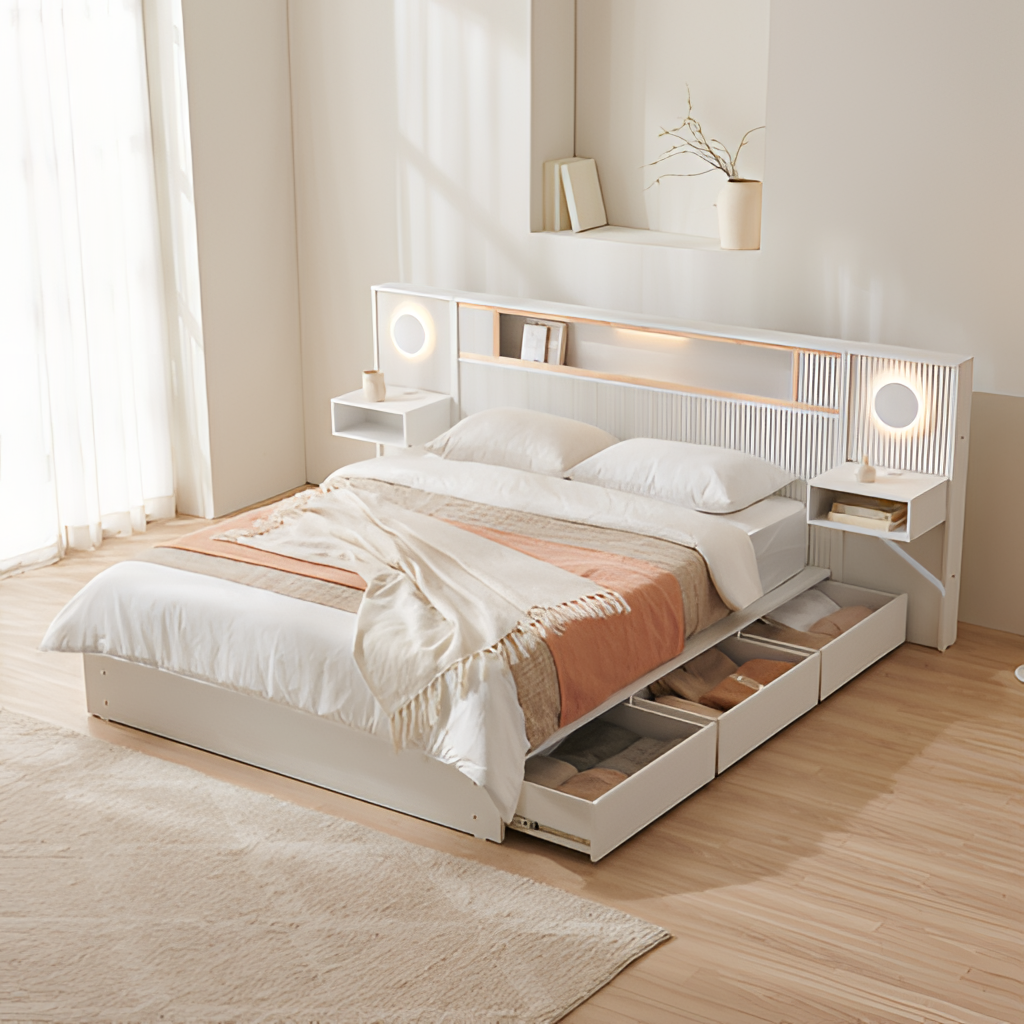
wood illuminated headboard bed, bedroom, paint wallpaper, with solid pattern, tan wood flooring, with plank pattern, modern